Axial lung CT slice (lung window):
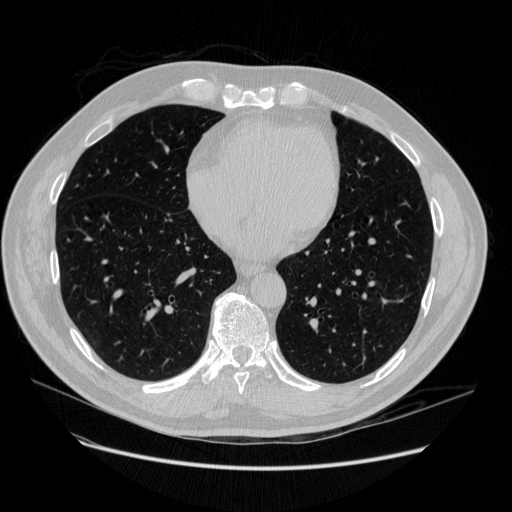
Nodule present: no